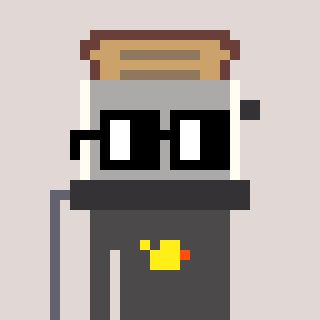
a pixel art character with square black glasses, a toaster-shaped head and a grayscale-colored body on a warm background